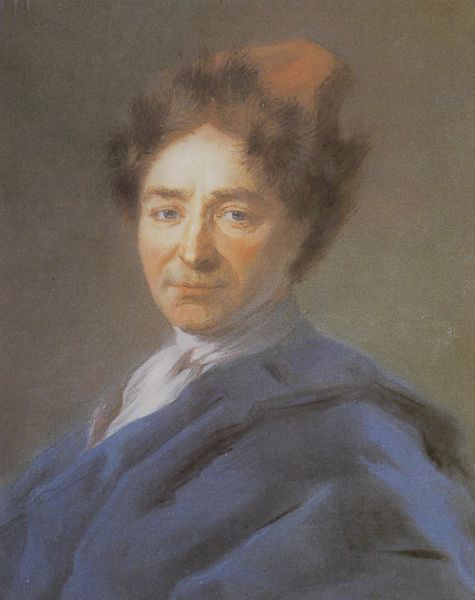
Titel: Jean-Nicolas Vernezobre
Schlagwörter: blau, dunkel, gemälde, haut, kopf, mann, rubens, umhang, weiß, braun, frau, frisur, grau, haar, hell, hintergrund, hut, kreide, licht, mund, nase, pastell, profil, schwarz, stirn, blick, dame, rot, schal, tuch, malerei, schleife, hemd, jacke, kappe, mütze, wand, augen, falten, gesicht, knoten, kragen, pelz, bildnis, hals, herr, portrait, porträt, öl, haare, mantel, augenbrauen, kinn, lippen, locken, rosa, rouge, fell, kopfbedeckung, russland, wangenrot, brauen, halstuch, pupillen, augenbraue, revers, selbstporträt, portait, biedermeier, kravatte, halbportrait, halbporträt, malerisch, blua, stark, fellmütze, pelzmütze, her, wnad, weich, klassisch, russisch, mächtig, blauer mantel, verwaschen, scahtten, damenbildnis, faltne, dunkeel, pastellkteide, strubbel, strubel, d, 1900, eweiß, rosea, #hintergrund, weißer schal